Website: bh-photo
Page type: gifting
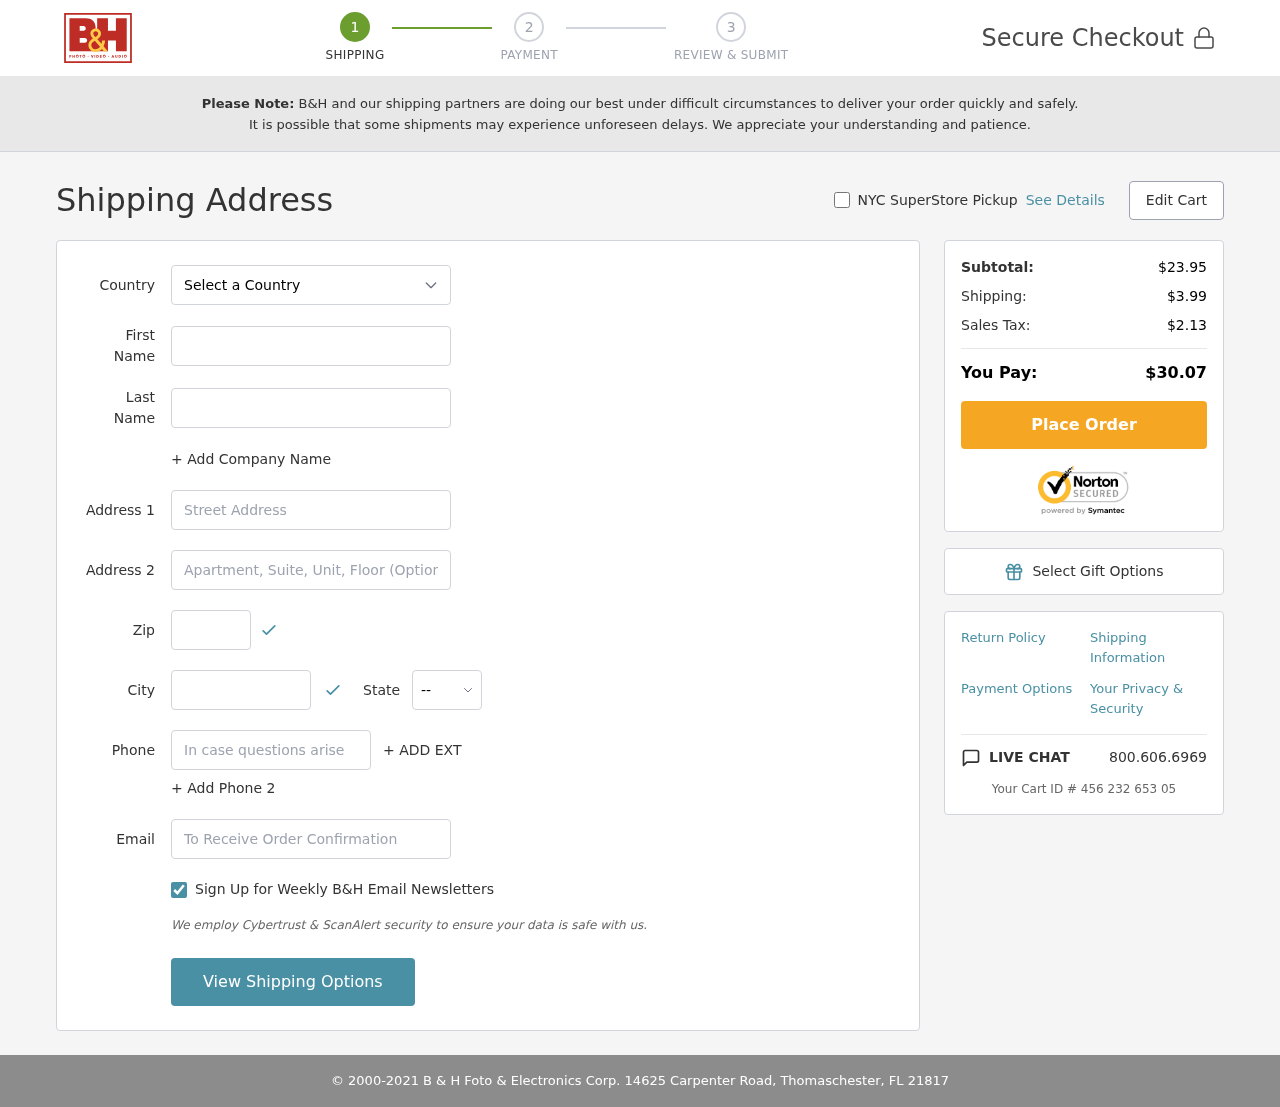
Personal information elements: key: PII_CITY
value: Thomaschester
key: PII_COUNTRY
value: United States
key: PII_EMAIL
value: rchen@yahoo.com
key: PII_FIRSTNAME
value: Robin
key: PII_LASTNAME
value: Chen
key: PII_PHONE
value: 9236851356
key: PII_POSTCODE
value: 21817
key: PII_STATE_ABBR
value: FL
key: PII_STREET
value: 14625 Carpenter Road
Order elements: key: ORDER_SUBTOTAL
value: $23.95
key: ORDER_SHIPPING_COST
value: $3.99
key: ORDER_TAX
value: $2.13
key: ORDER_TOTAL
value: $30.07
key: ORDER_ID
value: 456 232 653 05